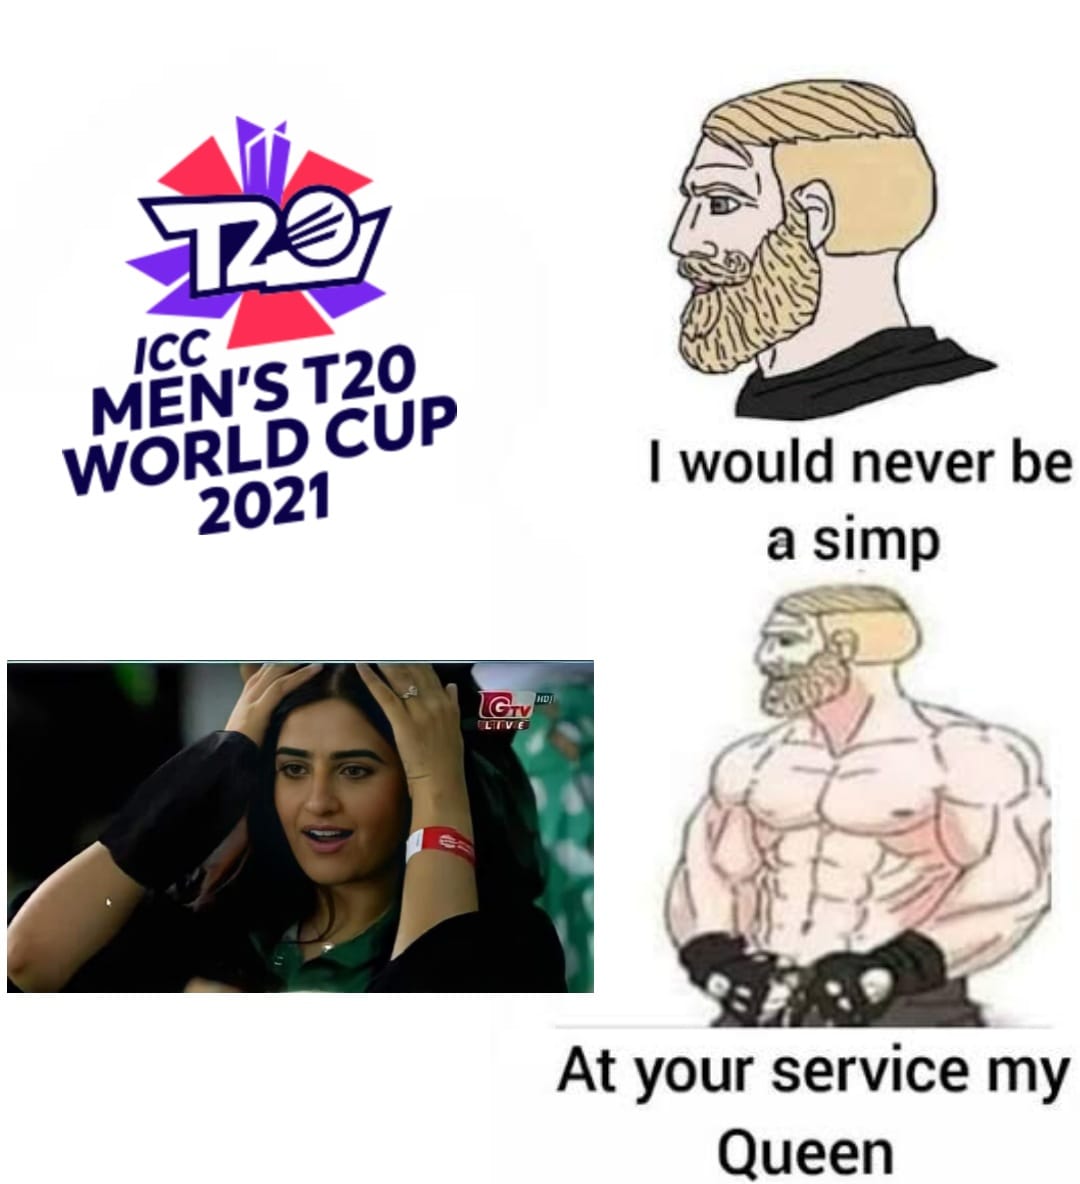
Caption: ICC MEN'S T20 WORLD CUP 2021    I would never be a simp     At your service my queen
Label: hate